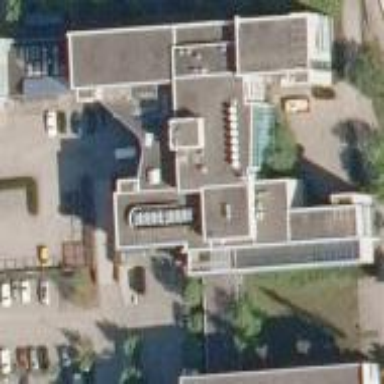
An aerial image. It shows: Commercial building with flat roof.